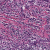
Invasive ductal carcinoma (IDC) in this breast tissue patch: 1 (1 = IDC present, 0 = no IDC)